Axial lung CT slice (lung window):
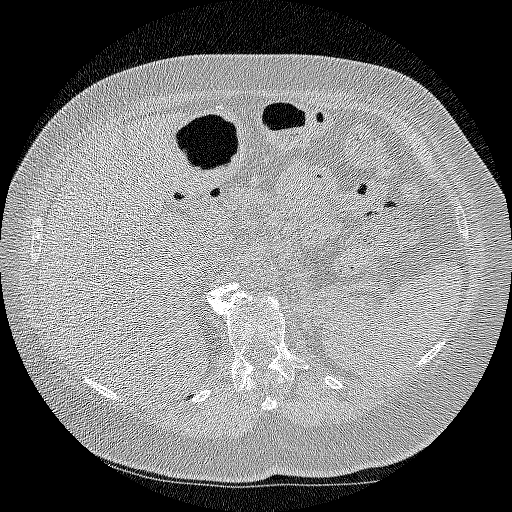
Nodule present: no